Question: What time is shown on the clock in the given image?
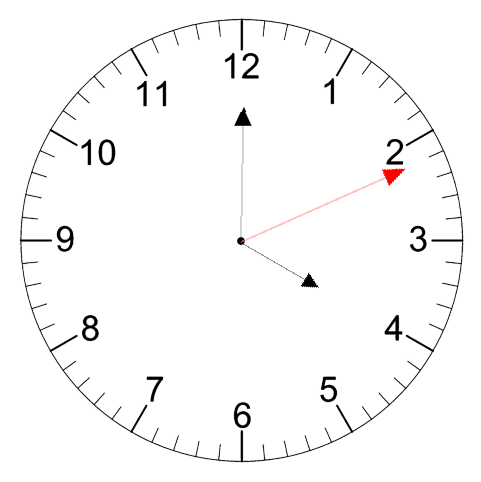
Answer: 04:00:11